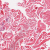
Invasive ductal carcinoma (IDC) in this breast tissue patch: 0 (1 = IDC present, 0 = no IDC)